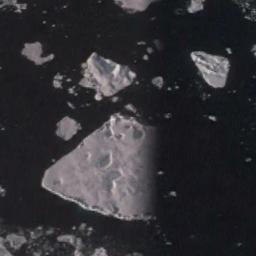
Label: sea_ice